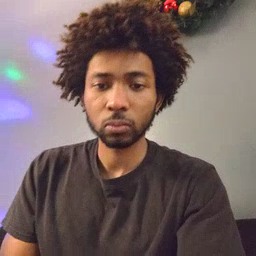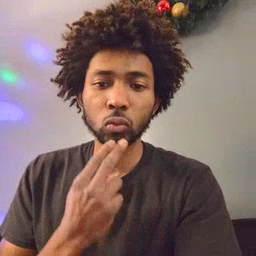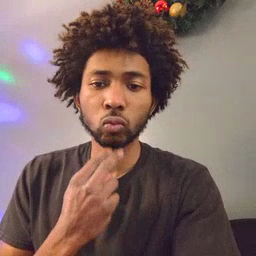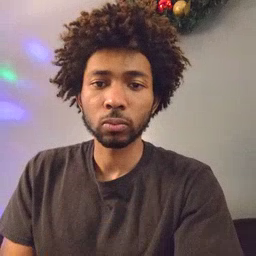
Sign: cute